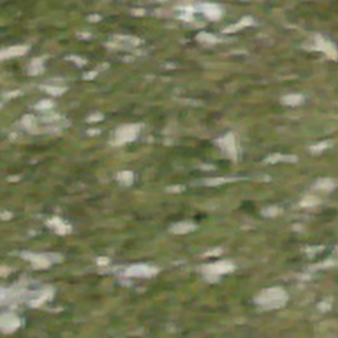
Label: other